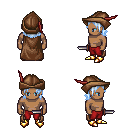
a pixel art fantasy rpg character, male body template, human, dark skin, brown cape, red pants, white cyan long bangs hairstyle, leather cap, gold boots, dagger, four views (front, back, left, right), 2x2 character sprite sheet, small pixel art, hard edges, no anti-aliasing